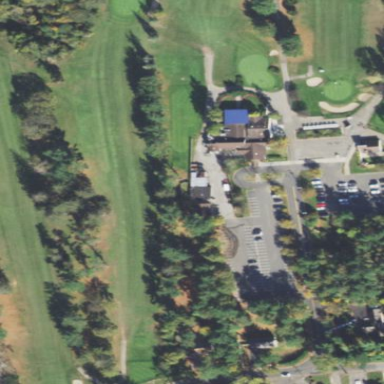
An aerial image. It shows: Rough golf area with grass surface.